Interaction volume radius: 10 \u00c5
Interaction volume height: 35 \u00c5
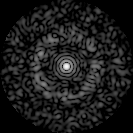
Disorder parameter: 0.8312